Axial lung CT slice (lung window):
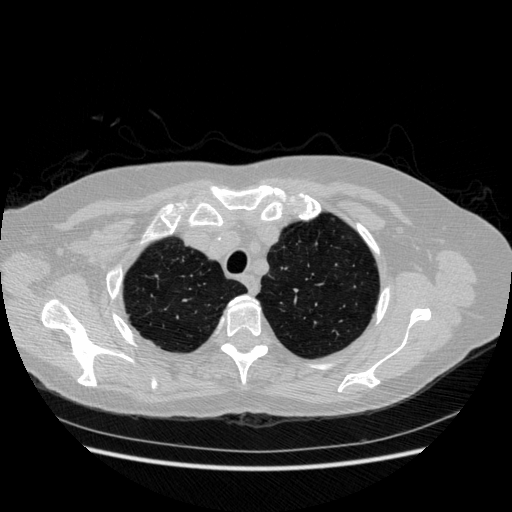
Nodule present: no